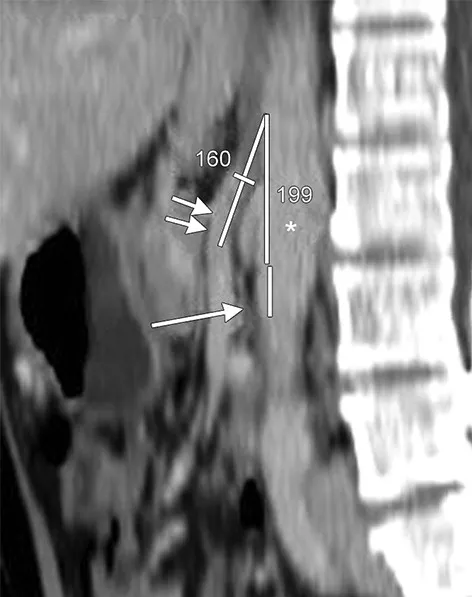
Sagittal reconstructed CT scanning of the same patient as Figure 1 shows narrowed AMA of about 20. between SMA (double arrows) and aorta (*). Narrowed 3rd part of duodenum is seen (long arrow).
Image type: radiology (ct)